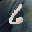
Label: 6